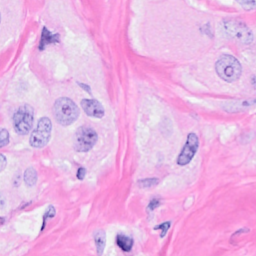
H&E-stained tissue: Breast